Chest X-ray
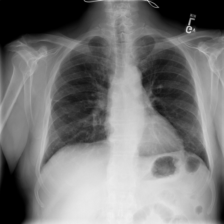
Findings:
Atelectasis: negative
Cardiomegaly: negative
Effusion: negative
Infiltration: negative
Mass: negative
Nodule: negative
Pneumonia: negative
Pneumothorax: negative
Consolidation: negative
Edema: negative
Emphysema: negative
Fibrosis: negative
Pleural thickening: negative
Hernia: negative